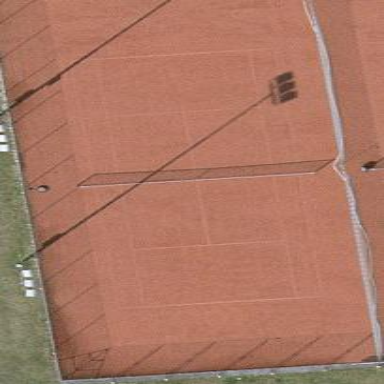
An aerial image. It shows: Synthetic tennis court on pitch.